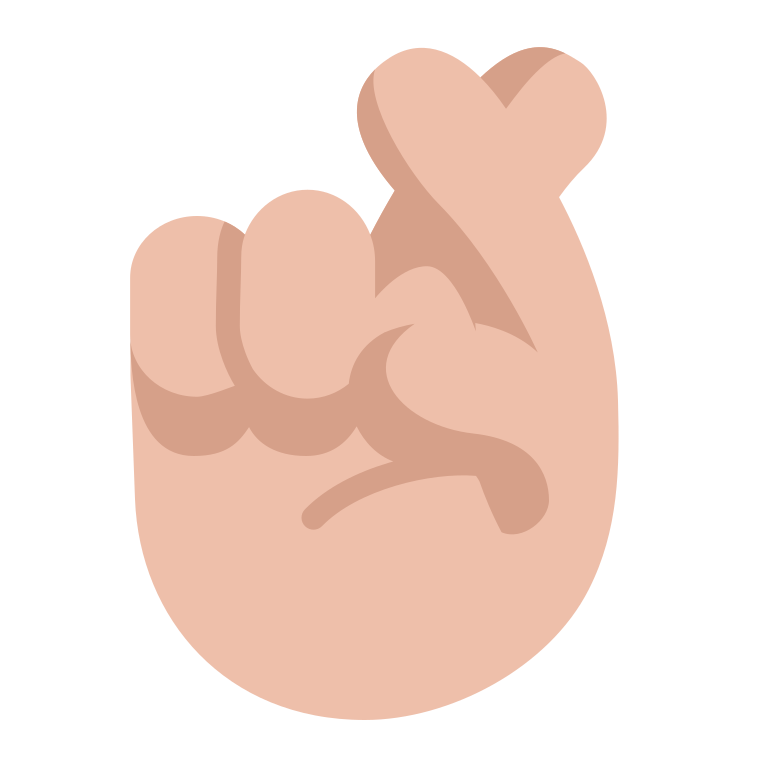
crossed fingers flat  light